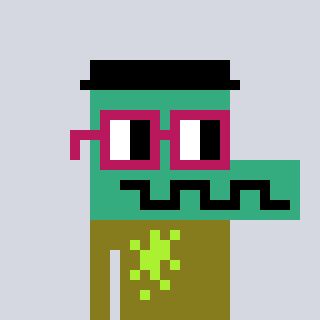
a pixel art character with square dark red glasses, a crocodile-shaped head and a gunk-colored body on a cool background